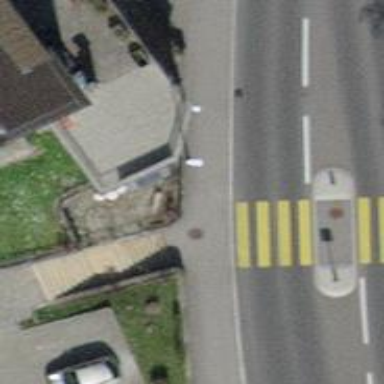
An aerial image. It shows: Kerb serving as barrier.